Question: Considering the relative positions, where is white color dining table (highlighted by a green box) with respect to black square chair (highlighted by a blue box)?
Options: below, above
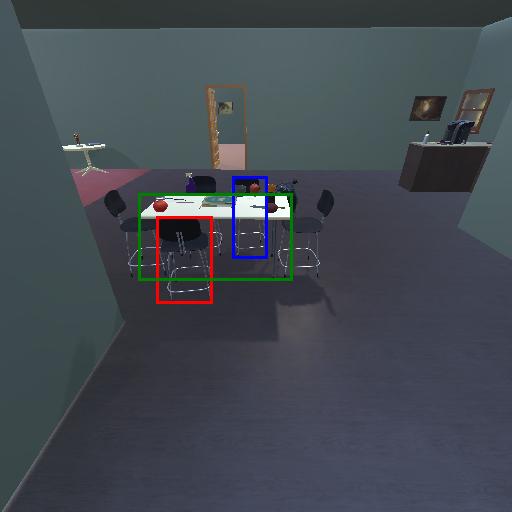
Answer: below